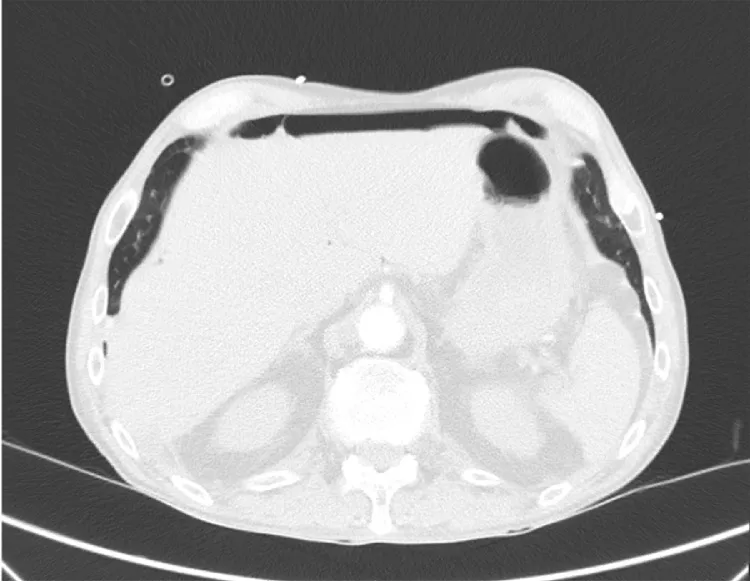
A moderate amount of intraperitoneal gas anterior to the liver.
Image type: radiology (ct)